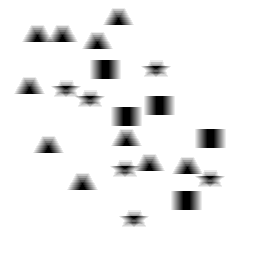
Squares: 5
Triangles: 10
Stars: 6
Total shapes: 21